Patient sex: M
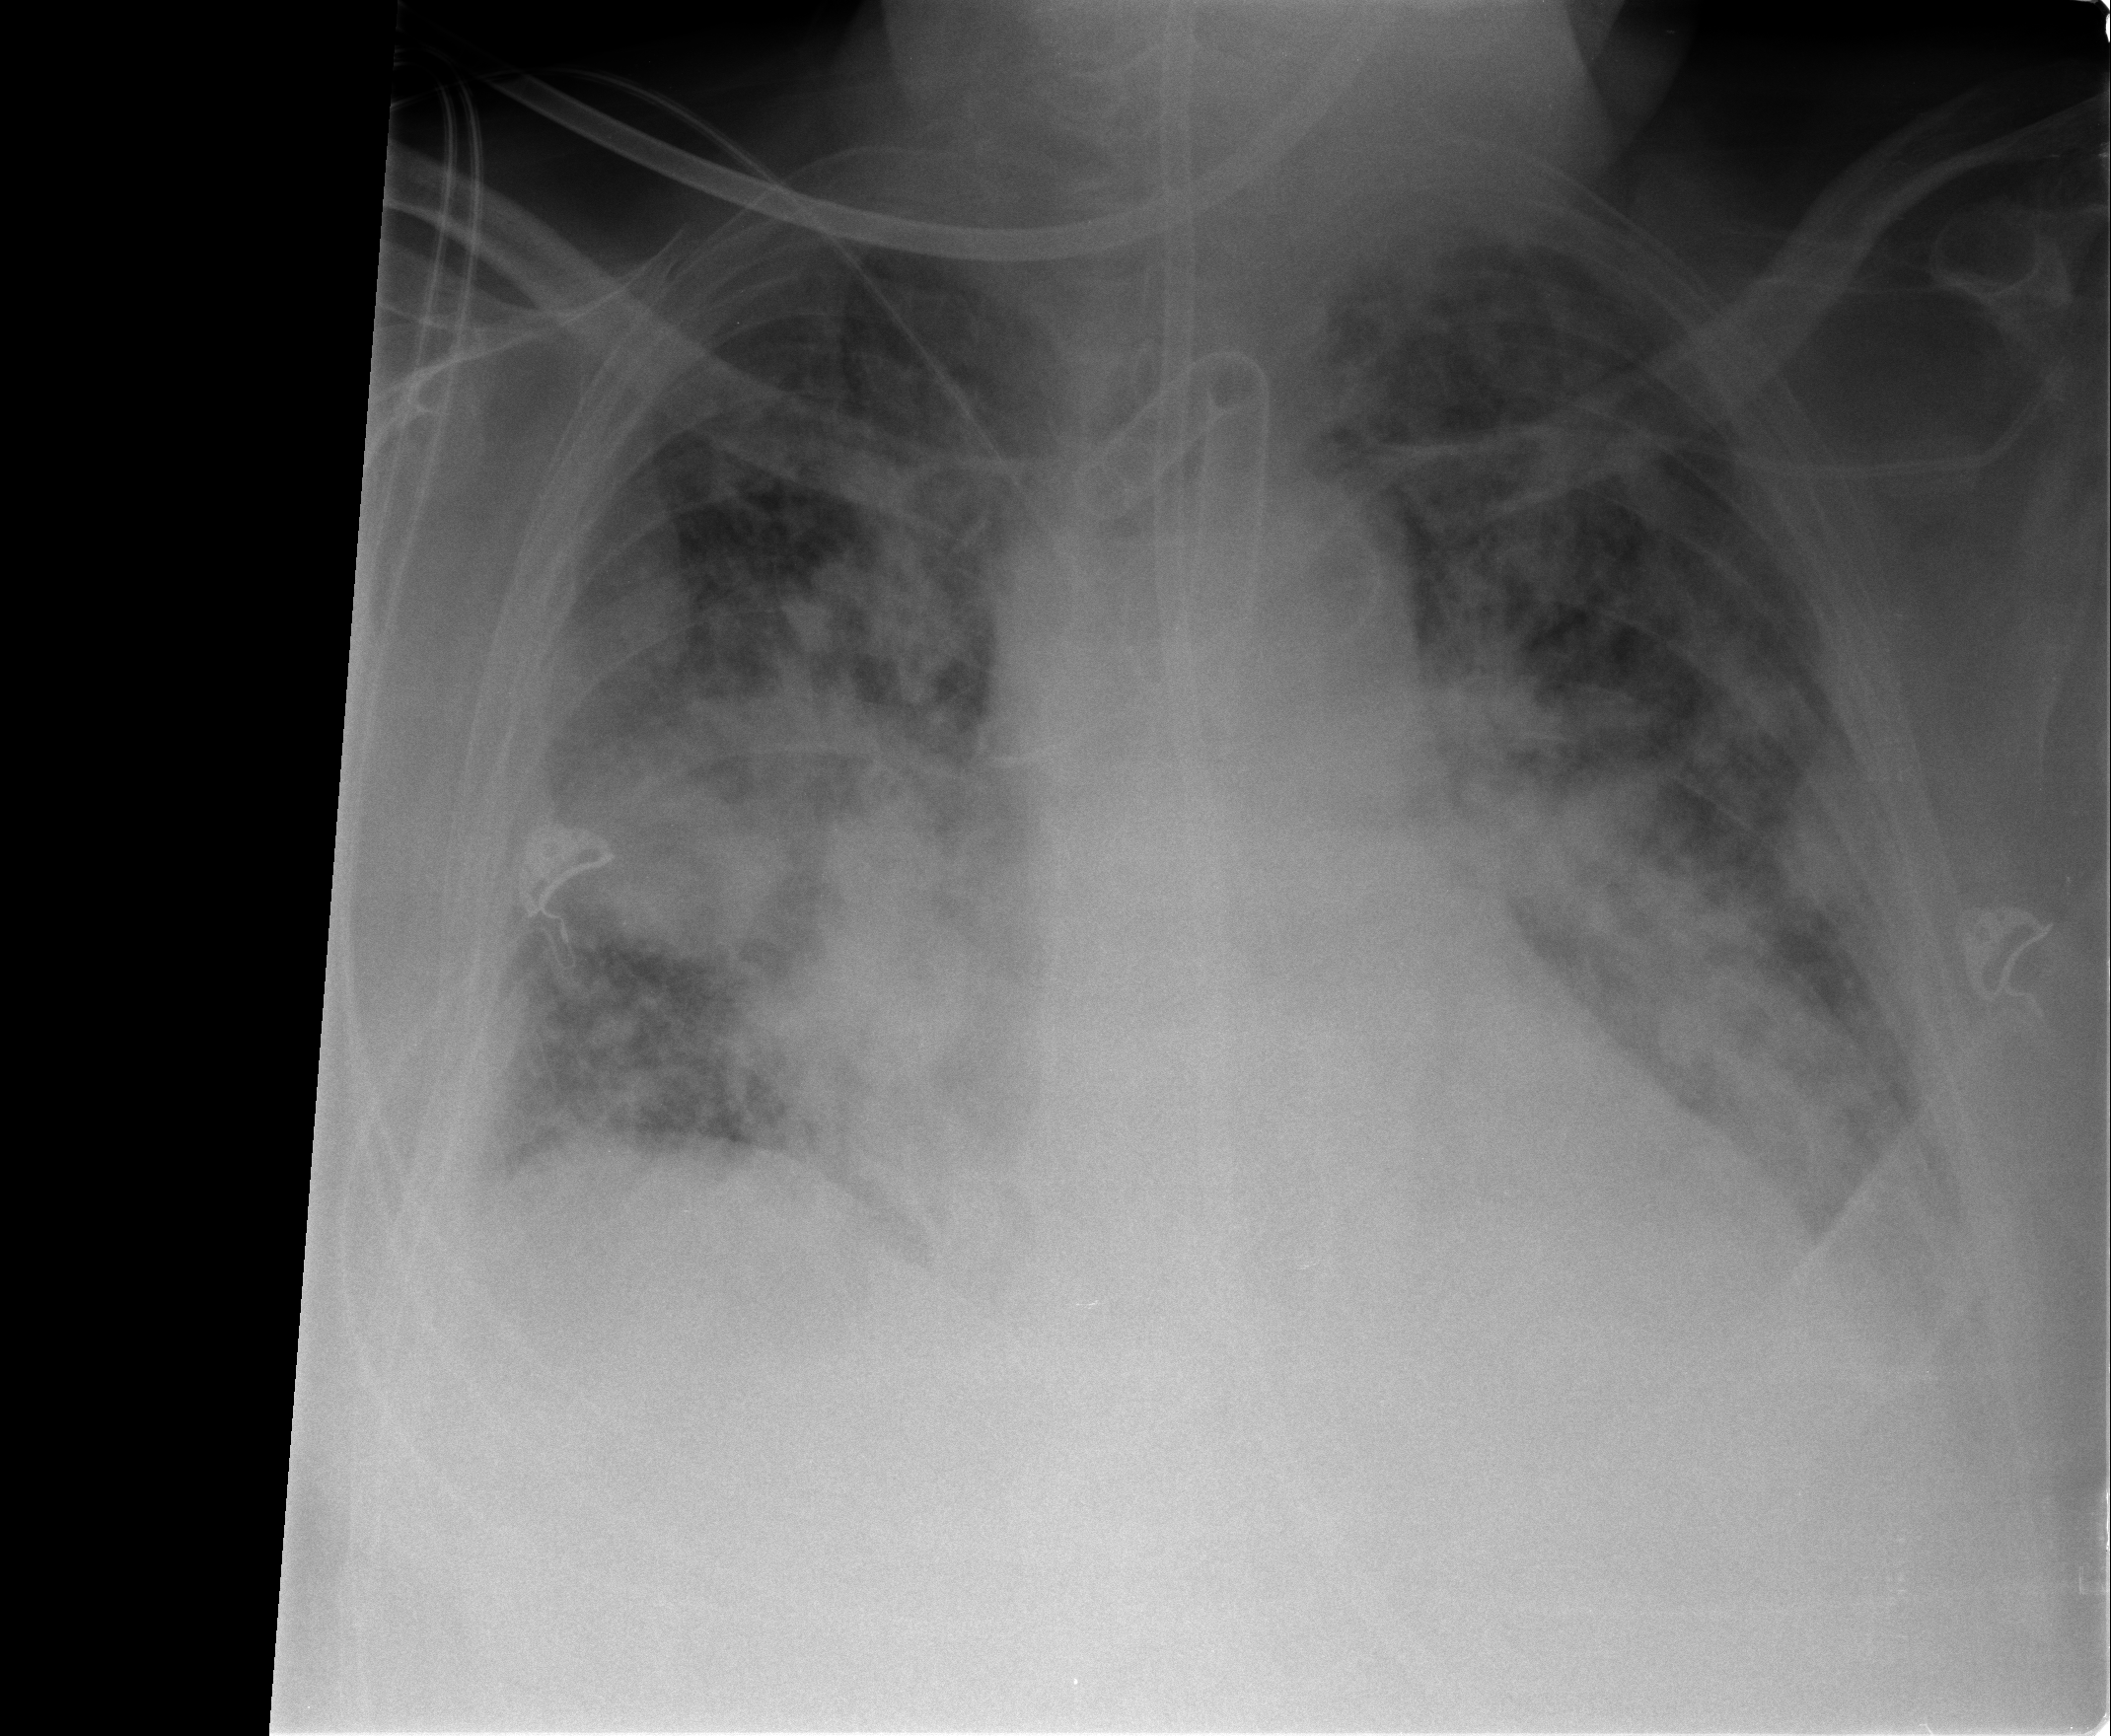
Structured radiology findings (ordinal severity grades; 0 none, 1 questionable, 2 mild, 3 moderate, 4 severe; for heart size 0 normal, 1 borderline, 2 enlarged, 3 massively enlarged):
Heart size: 2
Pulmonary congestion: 2
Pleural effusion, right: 1
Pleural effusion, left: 1
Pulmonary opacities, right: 3
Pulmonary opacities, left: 4
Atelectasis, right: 0
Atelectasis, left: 0